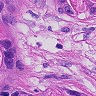
Metastatic tissue present: yes